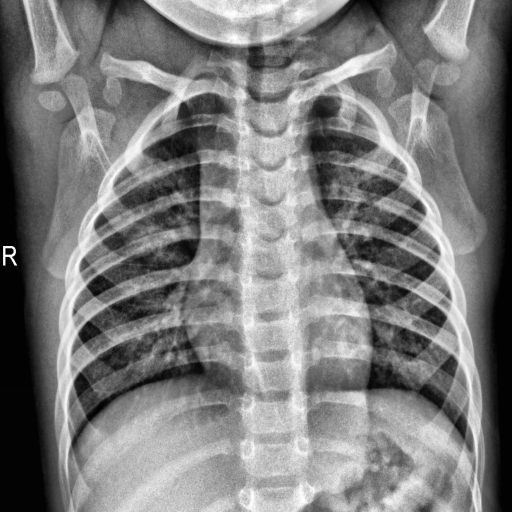
Finding: NORMAL